Interaction volume radius: 5 \u00c5
Interaction volume height: 10 \u00c5
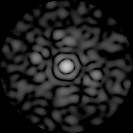
Disorder parameter: 0.8367